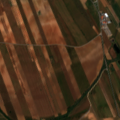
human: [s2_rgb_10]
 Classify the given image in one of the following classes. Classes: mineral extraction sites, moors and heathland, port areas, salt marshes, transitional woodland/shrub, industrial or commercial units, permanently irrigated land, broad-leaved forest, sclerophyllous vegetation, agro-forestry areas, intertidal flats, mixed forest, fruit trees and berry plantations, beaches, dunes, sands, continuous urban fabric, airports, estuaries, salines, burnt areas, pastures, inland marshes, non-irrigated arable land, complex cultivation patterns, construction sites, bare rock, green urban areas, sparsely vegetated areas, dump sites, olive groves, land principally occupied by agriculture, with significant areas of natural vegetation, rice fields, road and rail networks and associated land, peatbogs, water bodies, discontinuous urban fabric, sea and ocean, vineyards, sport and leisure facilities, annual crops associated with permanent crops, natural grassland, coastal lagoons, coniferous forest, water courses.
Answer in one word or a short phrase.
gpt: continuous urban fabric